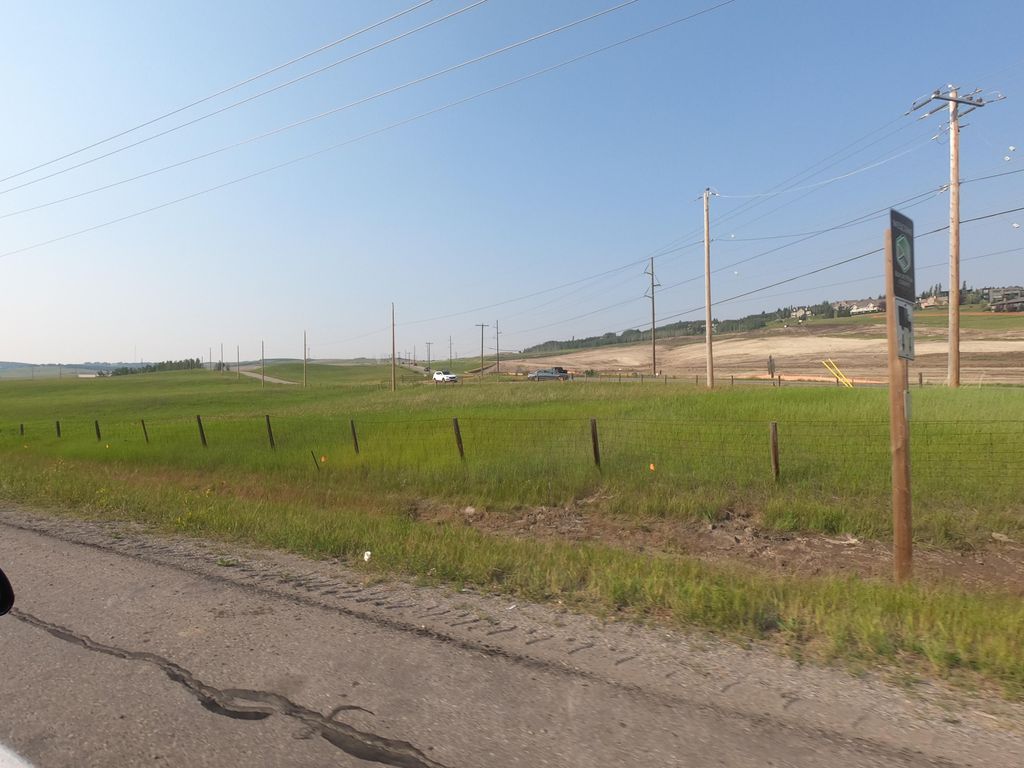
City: calgary